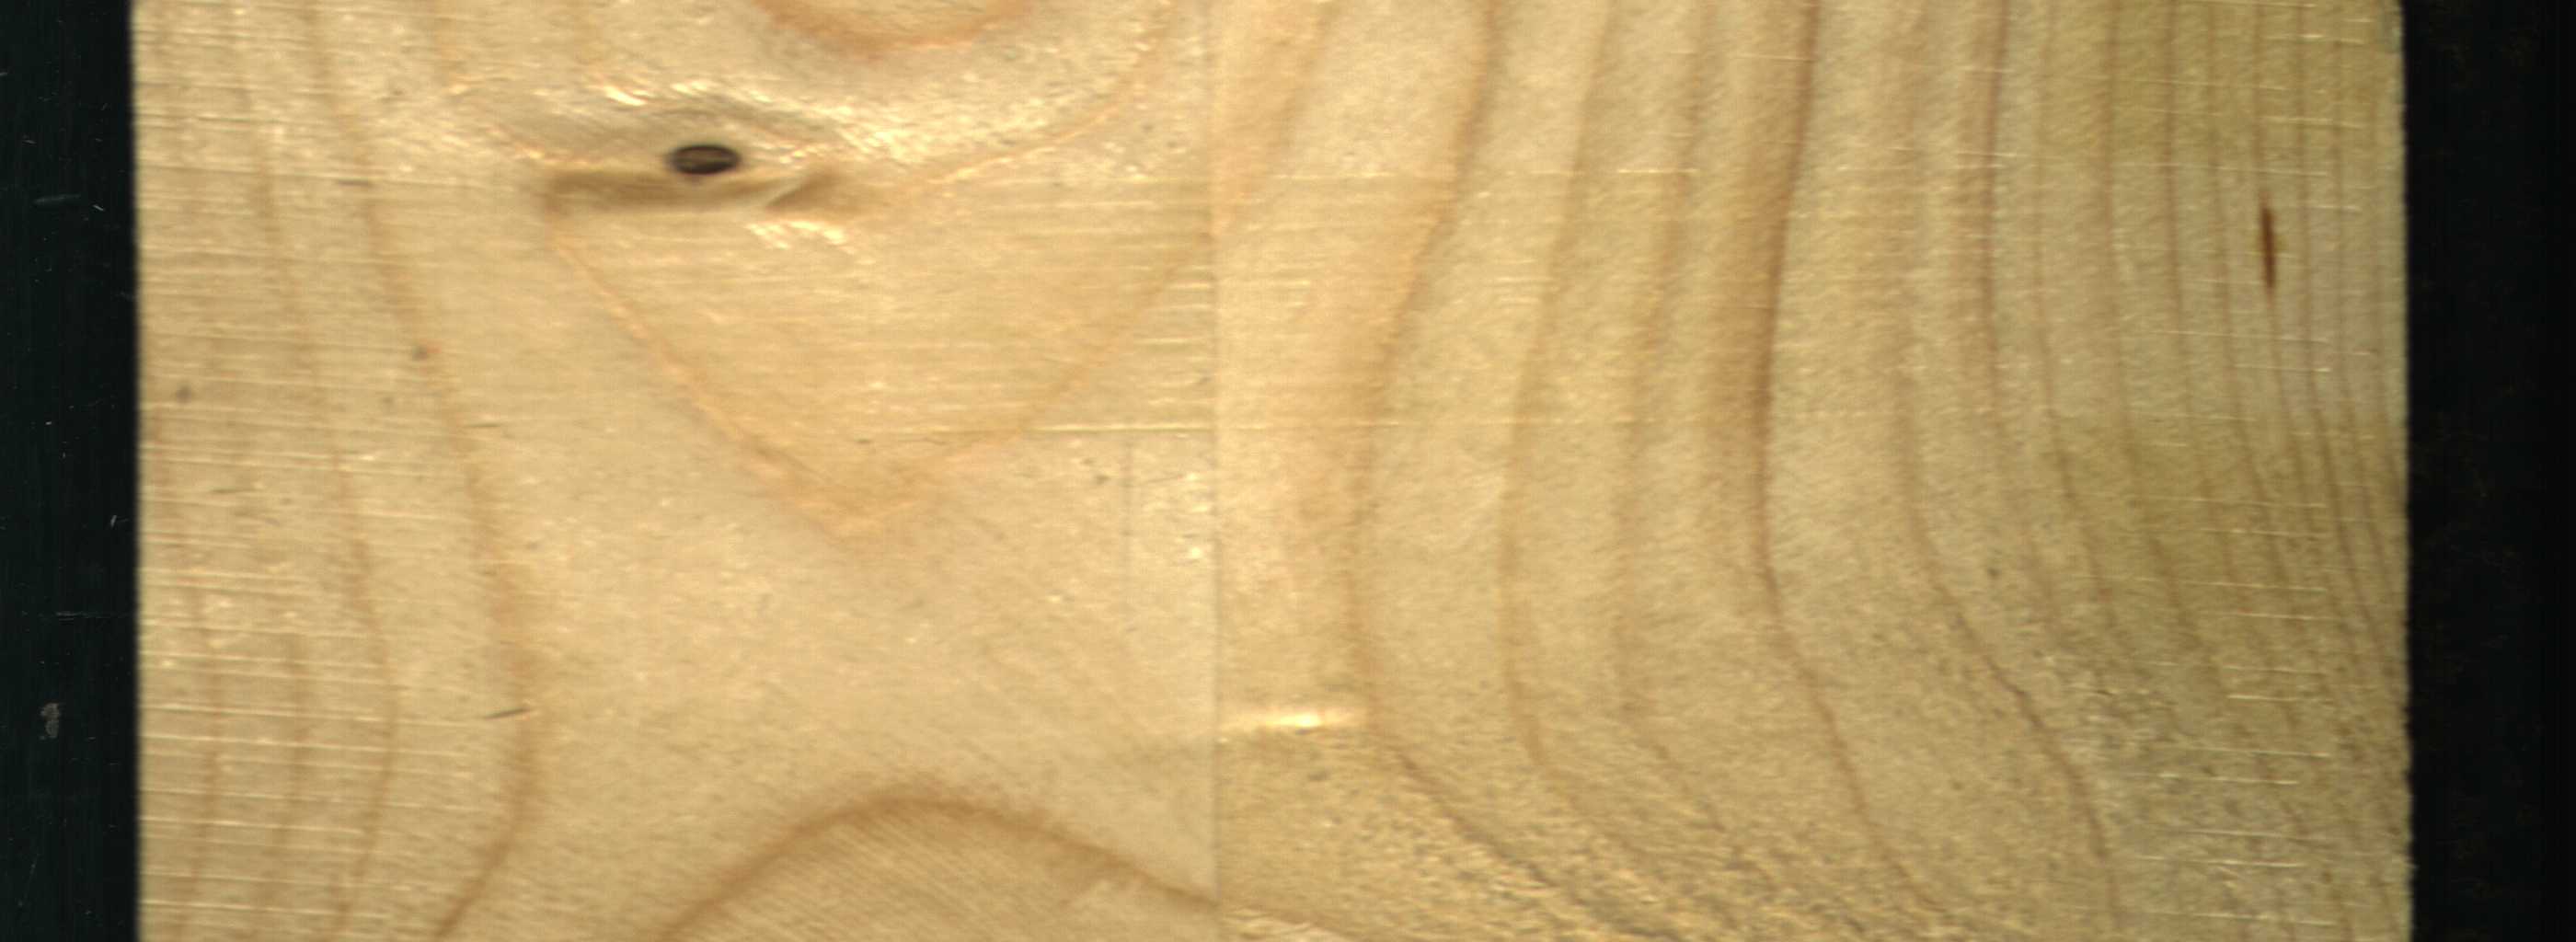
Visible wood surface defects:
resin
Dead_Knot